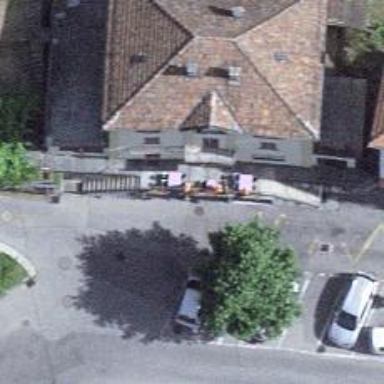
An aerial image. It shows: Restaurant.